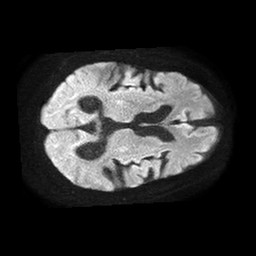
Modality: TRACE
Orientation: axial
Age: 75
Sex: female
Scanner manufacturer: philips
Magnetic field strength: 1.5 T
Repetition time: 4.6 s
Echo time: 0.08631 s